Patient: sex M, age 61
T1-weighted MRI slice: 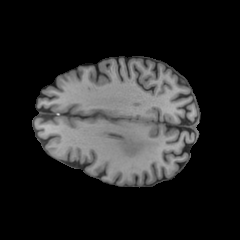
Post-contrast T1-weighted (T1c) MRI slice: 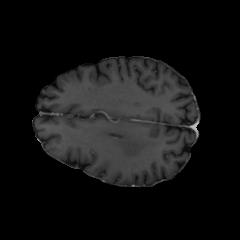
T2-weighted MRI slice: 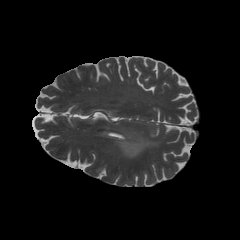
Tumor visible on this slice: yes
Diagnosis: Astrocytoma, IDH-wildtype
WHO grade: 3